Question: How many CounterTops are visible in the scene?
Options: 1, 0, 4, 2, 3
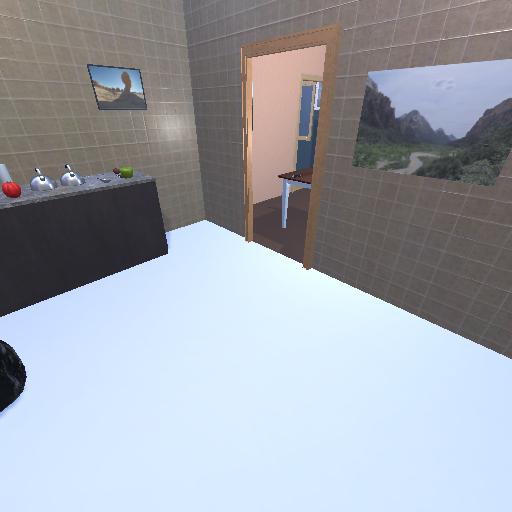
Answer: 1